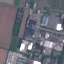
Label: Industrial